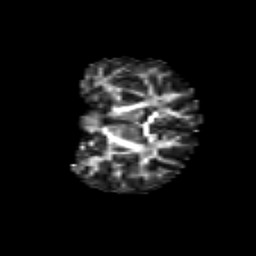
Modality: FA
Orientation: coronal
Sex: male
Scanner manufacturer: siemens
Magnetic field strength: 3 T
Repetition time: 5 s
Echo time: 0.071 s